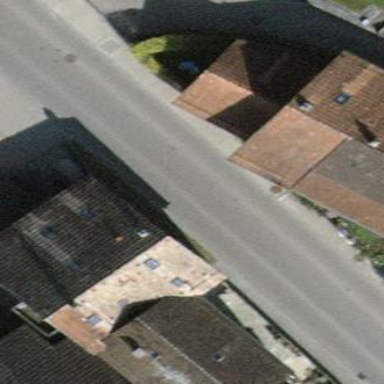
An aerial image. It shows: Terrace building.